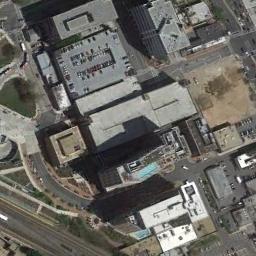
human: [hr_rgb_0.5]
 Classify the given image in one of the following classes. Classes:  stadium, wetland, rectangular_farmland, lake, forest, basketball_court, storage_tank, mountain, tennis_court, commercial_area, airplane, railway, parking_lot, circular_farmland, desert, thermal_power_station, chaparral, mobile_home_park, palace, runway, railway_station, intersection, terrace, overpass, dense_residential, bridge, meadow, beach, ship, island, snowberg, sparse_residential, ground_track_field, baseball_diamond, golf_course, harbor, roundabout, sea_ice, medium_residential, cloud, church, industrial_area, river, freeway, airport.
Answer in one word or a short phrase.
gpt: commercial_area